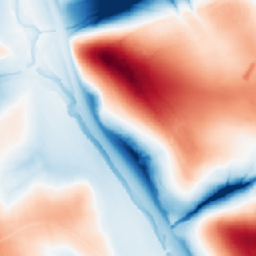
Category: classical
Decomposition family: gaussian_anisotropic
Decomposition parameters: sigma_x: 20
sigma_y: 50
Upsampling method: nearest
Upsampling parameters: scale: 8
Upsampling scale: 8